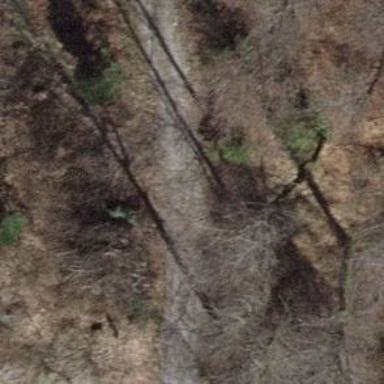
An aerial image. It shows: Track with grade 3 surface.